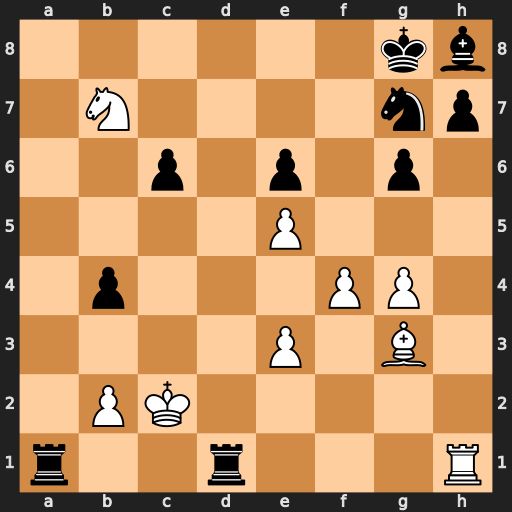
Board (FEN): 6kb/1N4np/2p1p1p1/4P3/1p3PP1/4P1B1/1PK5/r2r3R
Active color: w
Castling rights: -
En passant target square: -
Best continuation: Rxd1 b3+ Kd2 Rxd1+ Kxd1